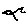
Label: bird